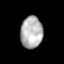
Tissue: lung
Cell type: T cells
Senescence score: 0.2108
Nuclear area (px): 689
Mean DAPI intensity: 178.983